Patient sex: F
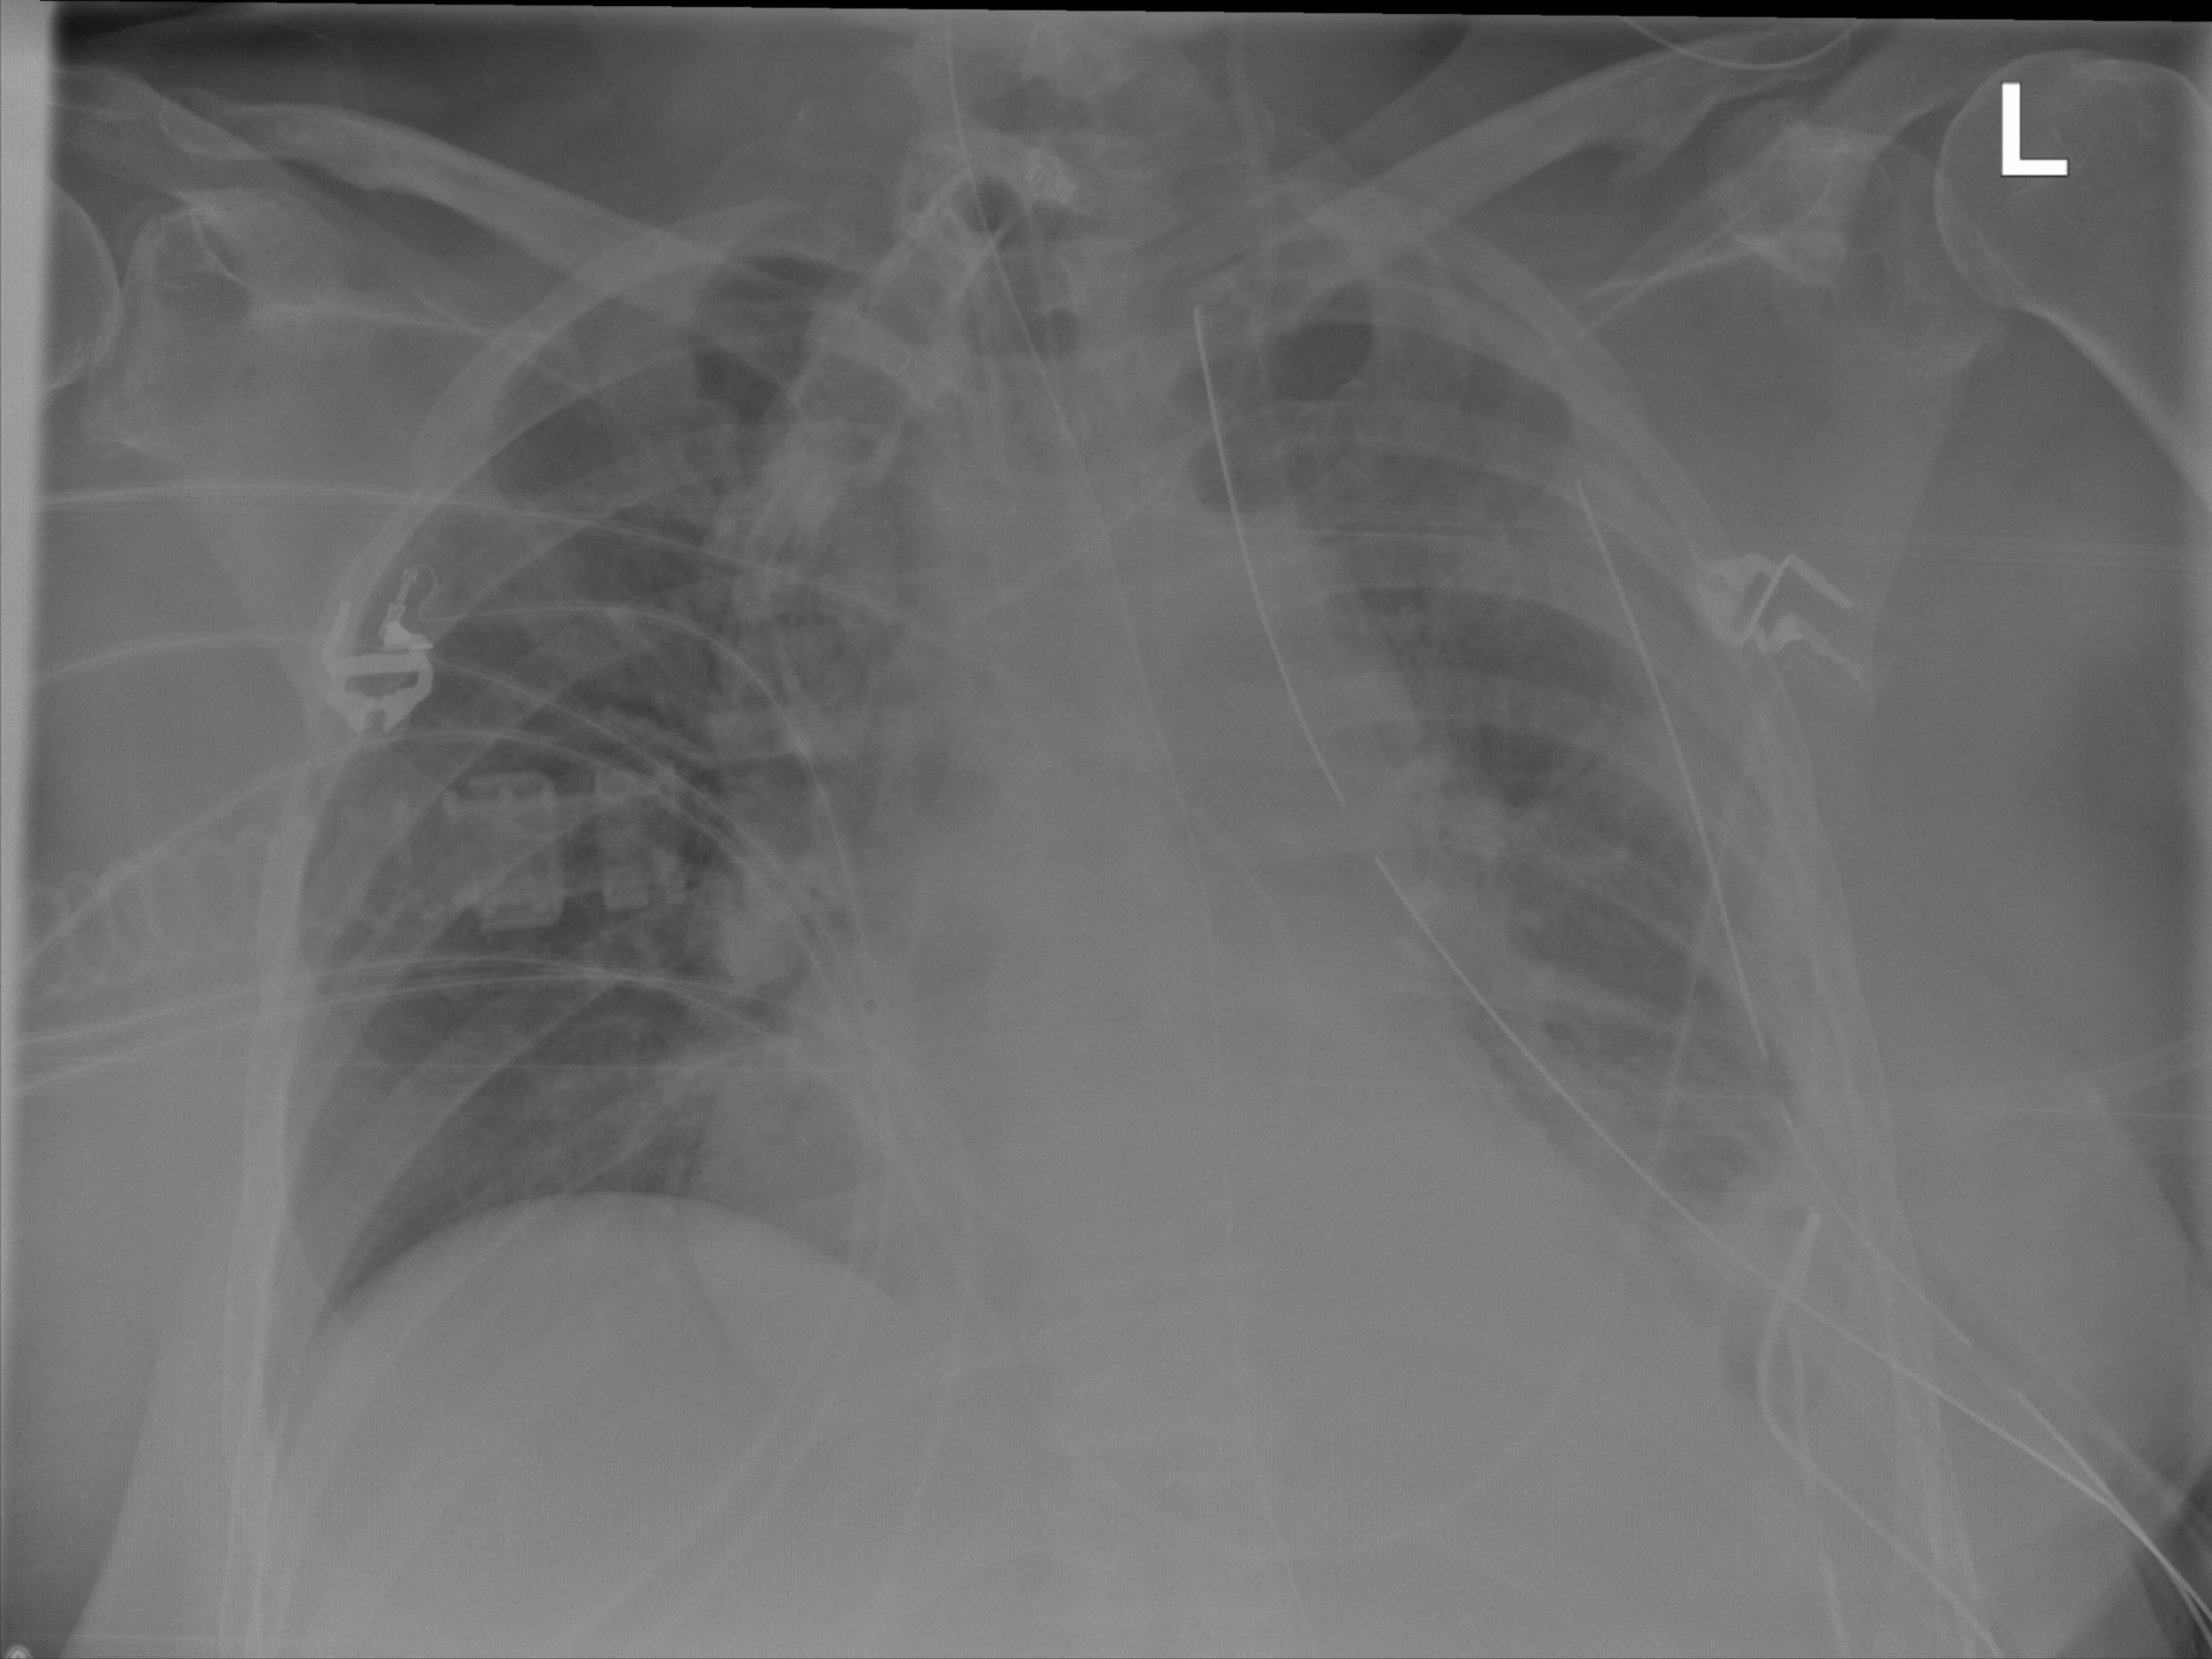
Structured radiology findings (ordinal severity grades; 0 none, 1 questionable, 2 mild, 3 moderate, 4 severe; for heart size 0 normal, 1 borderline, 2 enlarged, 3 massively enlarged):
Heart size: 2
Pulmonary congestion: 2
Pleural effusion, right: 0
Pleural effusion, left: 2
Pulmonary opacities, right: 0
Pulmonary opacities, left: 0
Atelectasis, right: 0
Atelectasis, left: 2